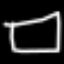
Label: square